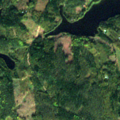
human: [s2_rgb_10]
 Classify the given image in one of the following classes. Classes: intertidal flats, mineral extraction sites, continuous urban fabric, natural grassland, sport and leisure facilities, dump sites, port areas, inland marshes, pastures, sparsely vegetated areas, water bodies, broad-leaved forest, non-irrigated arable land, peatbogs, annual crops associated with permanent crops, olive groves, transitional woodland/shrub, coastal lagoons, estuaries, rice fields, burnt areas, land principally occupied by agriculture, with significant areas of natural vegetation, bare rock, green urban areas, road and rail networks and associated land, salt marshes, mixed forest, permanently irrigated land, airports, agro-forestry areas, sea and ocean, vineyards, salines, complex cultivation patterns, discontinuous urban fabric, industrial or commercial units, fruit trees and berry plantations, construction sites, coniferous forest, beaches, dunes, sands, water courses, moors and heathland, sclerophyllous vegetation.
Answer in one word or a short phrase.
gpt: coniferous forest, mixed forest, water bodies